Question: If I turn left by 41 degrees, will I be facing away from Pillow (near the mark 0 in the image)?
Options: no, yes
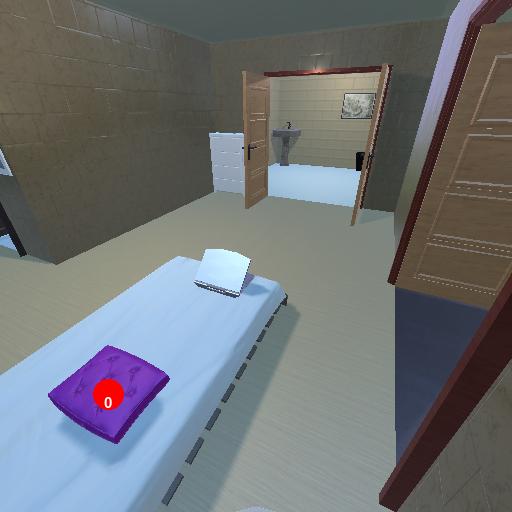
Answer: no